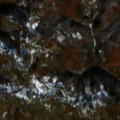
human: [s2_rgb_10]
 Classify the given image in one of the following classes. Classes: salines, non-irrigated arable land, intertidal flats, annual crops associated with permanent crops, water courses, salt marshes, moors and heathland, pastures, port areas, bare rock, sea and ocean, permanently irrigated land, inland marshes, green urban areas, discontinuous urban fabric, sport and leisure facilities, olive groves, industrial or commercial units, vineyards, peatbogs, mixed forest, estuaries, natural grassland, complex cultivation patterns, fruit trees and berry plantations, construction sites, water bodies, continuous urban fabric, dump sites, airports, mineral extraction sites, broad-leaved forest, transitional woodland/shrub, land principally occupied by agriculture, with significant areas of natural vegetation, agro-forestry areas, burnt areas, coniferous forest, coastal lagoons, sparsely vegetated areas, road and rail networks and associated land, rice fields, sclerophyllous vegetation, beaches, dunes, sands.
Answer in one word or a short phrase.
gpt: pastures, complex cultivation patterns, land principally occupied by agriculture, with significant areas of natural vegetation, broad-leaved forest